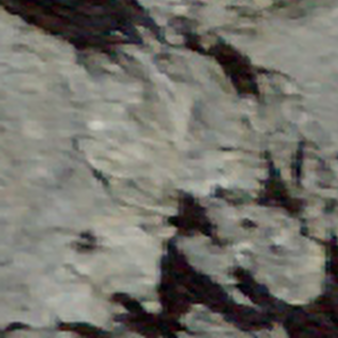
Label: other